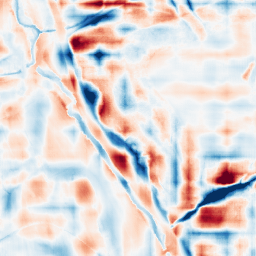
Category: wavelet
Decomposition family: wavelet_reverse_biorthogonal
Decomposition parameters: wavelet: rbio4.4
level: 5
Upsampling method: fft_zeropad
Upsampling parameters: scale: 4
Upsampling scale: 4